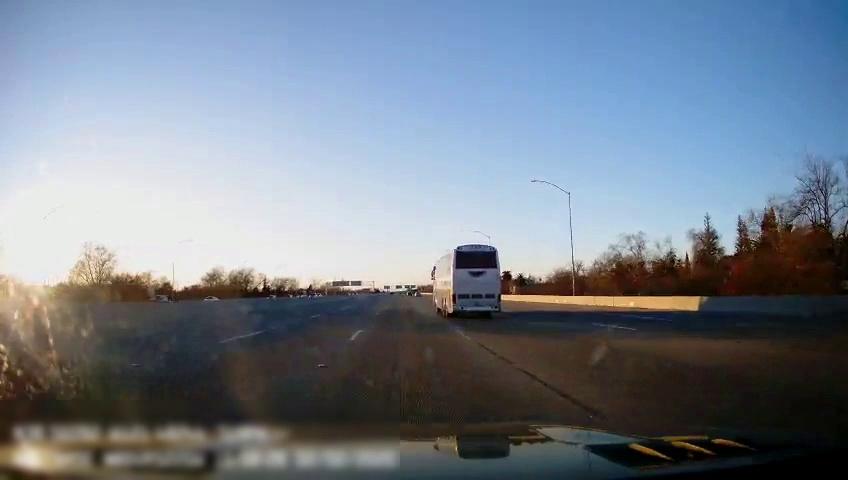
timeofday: Day
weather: Sunny
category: Drivable Space
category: Vehicles | Car
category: Vehicles | Bus
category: Lanes | Current Lane
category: Lanes | Current Lane
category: Lanes | Alternate Lane
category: Lanes | Alternate Lane